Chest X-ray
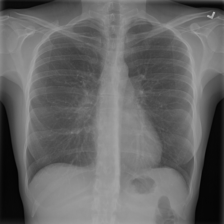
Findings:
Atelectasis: negative
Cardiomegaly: negative
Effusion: negative
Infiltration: negative
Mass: negative
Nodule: negative
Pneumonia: negative
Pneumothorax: negative
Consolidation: negative
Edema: negative
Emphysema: negative
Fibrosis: negative
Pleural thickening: negative
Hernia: negative